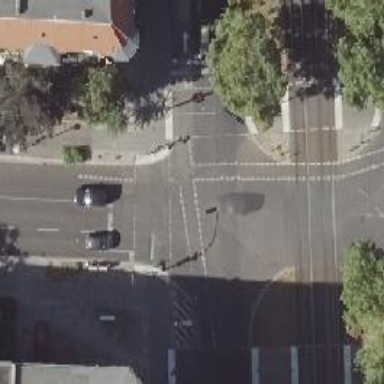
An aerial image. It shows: Crossing with traffic signals.